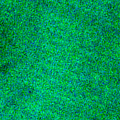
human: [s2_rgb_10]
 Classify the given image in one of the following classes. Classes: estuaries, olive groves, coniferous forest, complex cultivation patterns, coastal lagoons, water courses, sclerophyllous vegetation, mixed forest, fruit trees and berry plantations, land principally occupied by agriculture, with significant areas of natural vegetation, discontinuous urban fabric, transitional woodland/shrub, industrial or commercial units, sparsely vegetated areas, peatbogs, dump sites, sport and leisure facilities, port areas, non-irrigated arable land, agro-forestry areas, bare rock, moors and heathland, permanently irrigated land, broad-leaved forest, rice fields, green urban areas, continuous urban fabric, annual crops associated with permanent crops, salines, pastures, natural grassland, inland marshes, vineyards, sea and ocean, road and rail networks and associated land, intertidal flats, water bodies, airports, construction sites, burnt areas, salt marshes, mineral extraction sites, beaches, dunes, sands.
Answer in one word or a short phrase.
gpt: sea and ocean